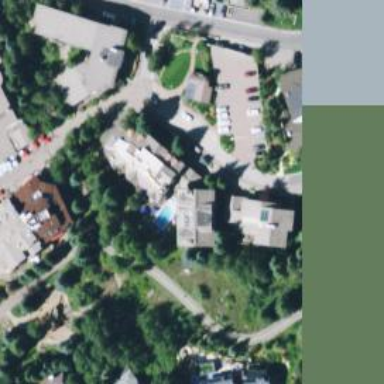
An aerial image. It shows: Hotel with apartments available for tourism.